Aerial crown-view tile of a tropical tree (Barro Colorado Island, Panama), acquired 20250616:
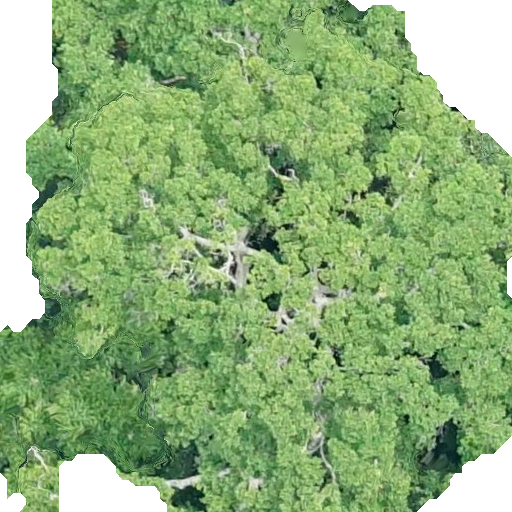
Species: Ficus insipida
GBIF accepted scientific name: Ficus insipida
Crown area: 374.952 m²